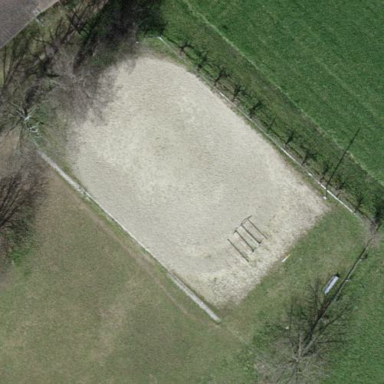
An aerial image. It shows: Equestrian pitch for leisure land use.